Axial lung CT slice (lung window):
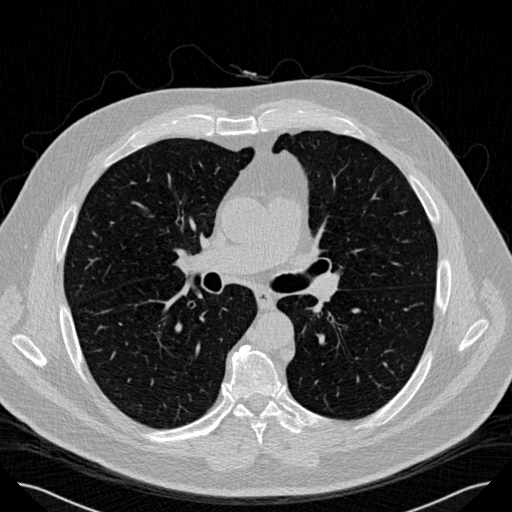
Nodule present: no